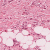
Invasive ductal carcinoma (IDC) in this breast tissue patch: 1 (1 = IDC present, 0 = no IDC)